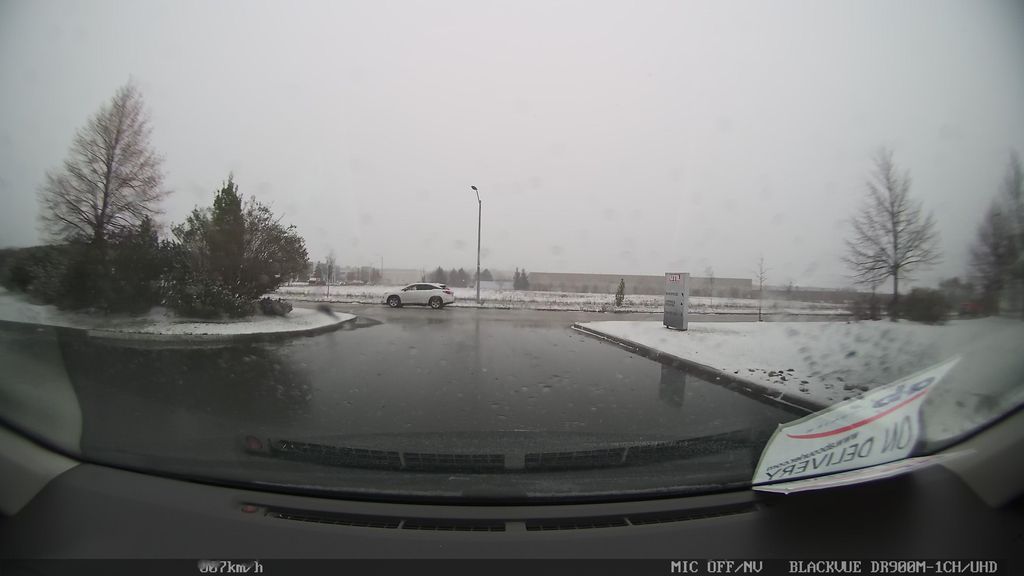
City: toronto